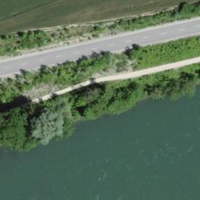
EUNIS habitat code: 15
Species observed at this site:
Euphorbia cyparissias